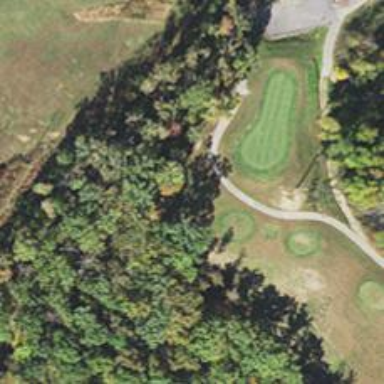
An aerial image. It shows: Golf tee.